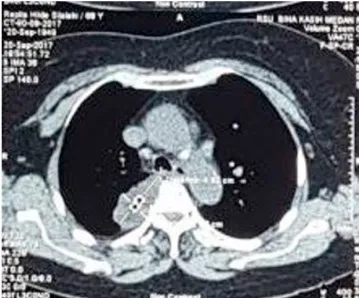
Contrast-enhanced Computed Tomography. Figures.
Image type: radiology (ct)